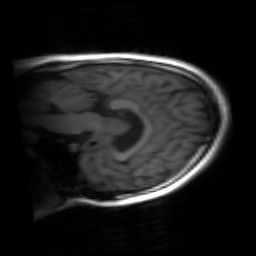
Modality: inplaneT1
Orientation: sagittal
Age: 21
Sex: female
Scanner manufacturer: siemens
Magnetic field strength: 3 T
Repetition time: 1.2 s
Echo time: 0.00251 s